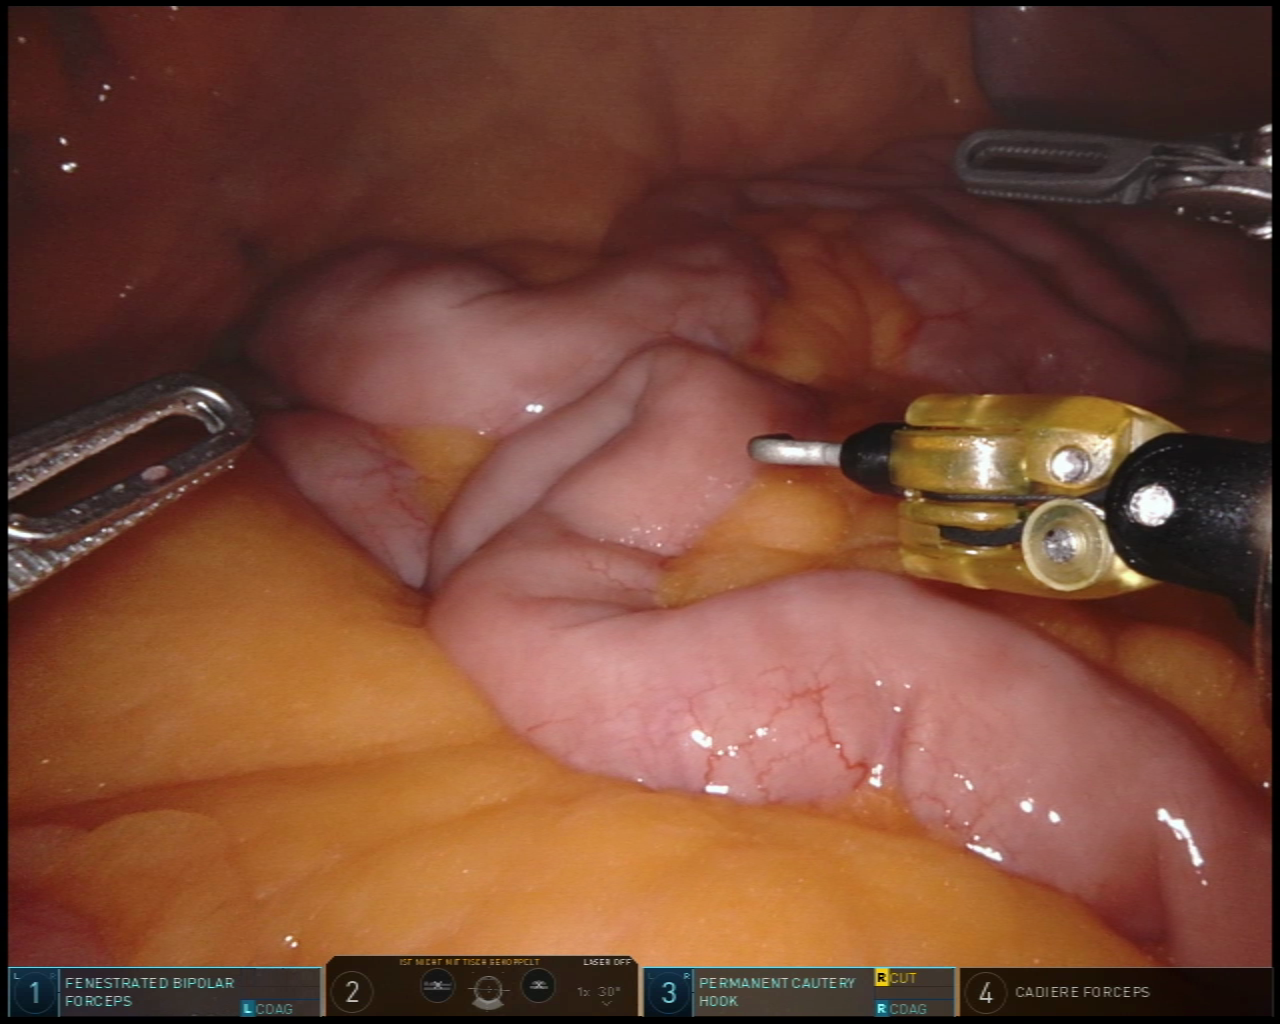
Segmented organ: small_intestine
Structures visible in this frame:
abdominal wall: yes
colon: no
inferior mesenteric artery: no
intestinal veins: no
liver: no
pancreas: no
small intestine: yes
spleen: no
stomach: no
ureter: no
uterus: no
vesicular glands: no